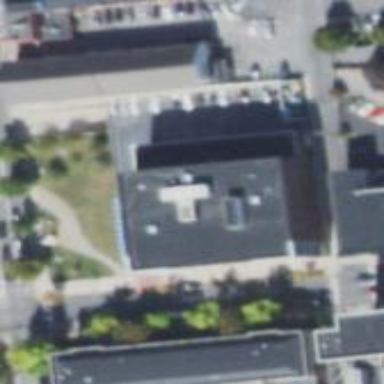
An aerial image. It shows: Police building.